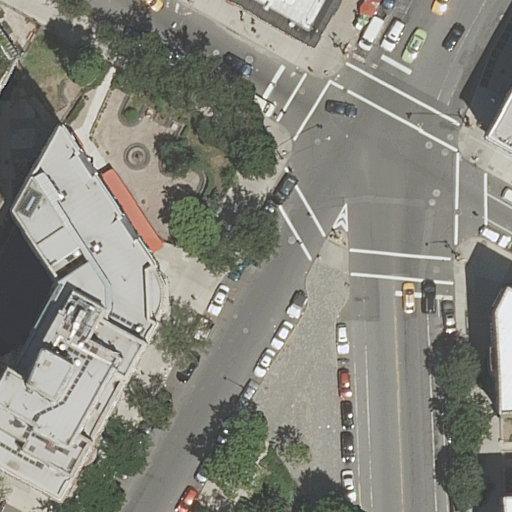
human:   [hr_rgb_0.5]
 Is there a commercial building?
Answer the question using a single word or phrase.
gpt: no

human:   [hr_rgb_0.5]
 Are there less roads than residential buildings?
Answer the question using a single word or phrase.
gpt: no

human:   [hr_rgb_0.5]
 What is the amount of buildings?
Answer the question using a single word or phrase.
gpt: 5

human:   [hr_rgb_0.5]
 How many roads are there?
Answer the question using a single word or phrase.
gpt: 5

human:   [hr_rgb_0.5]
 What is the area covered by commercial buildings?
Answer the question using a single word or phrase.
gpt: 0m2

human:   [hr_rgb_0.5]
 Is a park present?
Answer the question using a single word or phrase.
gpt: yes

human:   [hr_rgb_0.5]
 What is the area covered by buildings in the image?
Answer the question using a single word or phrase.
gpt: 2065m2

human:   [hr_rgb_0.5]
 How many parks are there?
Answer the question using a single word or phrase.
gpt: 1

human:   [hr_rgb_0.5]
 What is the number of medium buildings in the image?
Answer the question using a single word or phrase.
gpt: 2

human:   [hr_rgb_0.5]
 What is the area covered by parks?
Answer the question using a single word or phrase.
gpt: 420m2

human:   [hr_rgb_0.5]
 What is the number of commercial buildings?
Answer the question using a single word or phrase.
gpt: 0

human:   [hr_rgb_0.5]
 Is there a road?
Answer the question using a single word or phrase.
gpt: yes

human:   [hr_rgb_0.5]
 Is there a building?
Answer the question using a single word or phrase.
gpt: yes

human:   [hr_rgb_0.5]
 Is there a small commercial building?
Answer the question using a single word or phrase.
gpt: no

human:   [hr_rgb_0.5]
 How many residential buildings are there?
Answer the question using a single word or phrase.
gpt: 4

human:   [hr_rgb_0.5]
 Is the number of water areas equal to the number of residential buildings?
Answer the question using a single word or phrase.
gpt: no

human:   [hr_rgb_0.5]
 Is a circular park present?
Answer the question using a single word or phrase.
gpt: no

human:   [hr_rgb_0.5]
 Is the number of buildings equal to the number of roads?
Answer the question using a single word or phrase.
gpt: yes

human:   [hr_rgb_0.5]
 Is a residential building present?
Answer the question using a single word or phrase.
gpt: yes

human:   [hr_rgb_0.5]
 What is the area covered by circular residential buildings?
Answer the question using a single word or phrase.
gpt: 0m2

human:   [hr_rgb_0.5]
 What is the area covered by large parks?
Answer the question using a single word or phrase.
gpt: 0m2

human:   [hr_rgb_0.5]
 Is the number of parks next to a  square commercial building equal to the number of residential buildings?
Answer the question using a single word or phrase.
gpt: no

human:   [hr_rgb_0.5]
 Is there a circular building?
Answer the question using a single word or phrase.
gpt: no

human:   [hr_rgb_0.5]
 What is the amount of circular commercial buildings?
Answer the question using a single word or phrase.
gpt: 0

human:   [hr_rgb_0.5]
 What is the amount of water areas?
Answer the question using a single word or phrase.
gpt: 0

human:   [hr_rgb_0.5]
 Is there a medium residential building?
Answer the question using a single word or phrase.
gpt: yes

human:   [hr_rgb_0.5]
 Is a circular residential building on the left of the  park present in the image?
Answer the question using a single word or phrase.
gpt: no

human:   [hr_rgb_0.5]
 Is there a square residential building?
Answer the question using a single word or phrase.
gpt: no

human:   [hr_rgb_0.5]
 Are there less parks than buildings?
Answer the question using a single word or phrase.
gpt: yes

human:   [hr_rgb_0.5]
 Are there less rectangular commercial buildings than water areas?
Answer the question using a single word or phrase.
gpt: no

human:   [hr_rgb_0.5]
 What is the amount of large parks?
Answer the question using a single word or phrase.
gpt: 0

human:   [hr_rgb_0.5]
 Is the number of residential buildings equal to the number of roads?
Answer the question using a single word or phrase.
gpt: no

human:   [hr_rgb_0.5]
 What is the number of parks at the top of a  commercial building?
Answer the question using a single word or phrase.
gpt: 0

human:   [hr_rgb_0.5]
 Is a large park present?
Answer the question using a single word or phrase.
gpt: no

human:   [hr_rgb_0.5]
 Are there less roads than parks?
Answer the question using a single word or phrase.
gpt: no

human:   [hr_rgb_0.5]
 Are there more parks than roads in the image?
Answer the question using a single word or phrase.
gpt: no

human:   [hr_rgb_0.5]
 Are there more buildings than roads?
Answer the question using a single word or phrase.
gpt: no

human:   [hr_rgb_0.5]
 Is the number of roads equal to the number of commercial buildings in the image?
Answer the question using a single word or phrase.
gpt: no

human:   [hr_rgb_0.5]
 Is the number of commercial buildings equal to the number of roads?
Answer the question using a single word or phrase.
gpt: no

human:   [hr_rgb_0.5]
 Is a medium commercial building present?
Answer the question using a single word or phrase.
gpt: no

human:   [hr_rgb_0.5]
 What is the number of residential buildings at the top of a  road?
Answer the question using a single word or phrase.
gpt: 3

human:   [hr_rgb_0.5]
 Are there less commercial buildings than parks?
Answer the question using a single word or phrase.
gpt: yes

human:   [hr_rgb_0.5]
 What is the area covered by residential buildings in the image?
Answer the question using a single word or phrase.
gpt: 1620m2

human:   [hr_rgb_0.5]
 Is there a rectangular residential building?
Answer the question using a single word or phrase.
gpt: yes

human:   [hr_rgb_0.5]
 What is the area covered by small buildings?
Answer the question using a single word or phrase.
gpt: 39m2

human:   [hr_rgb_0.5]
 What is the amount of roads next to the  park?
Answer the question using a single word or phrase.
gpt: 5

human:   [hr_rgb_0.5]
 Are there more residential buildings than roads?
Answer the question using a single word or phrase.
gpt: no

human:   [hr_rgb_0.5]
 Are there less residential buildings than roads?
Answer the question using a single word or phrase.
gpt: yes

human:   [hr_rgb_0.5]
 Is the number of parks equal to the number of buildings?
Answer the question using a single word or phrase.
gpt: no

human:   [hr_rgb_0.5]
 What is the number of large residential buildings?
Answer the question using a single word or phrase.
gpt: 1

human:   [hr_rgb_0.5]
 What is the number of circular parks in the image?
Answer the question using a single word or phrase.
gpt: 0

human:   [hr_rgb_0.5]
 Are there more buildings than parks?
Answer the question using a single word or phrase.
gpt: yes

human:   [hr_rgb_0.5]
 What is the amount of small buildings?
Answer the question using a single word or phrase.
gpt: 2

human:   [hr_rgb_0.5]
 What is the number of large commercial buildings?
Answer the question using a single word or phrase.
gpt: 0

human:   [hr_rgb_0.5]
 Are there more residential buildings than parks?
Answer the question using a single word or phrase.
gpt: yes

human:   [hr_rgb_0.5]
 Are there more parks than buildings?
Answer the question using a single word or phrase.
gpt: no

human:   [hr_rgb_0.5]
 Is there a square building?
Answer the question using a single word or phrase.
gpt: no

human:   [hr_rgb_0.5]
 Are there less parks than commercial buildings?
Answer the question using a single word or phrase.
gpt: no

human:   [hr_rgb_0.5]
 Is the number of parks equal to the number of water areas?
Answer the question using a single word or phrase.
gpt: no

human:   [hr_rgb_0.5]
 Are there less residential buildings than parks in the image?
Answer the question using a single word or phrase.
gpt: no

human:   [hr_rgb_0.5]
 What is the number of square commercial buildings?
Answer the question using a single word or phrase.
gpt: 0

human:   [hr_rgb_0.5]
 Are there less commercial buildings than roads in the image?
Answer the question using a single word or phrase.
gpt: yes

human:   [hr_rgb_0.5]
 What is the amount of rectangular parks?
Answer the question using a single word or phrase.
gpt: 1

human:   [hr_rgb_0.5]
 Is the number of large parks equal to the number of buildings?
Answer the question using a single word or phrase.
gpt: no